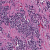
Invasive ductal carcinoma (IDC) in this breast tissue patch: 0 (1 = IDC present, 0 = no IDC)